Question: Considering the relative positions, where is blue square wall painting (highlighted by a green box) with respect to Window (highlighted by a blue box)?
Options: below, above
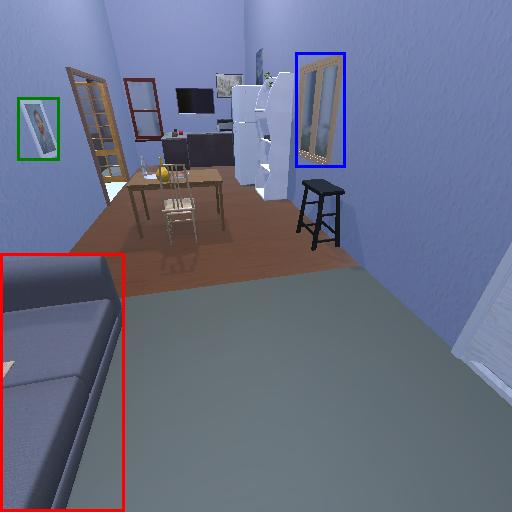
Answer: below